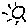
Label: sun